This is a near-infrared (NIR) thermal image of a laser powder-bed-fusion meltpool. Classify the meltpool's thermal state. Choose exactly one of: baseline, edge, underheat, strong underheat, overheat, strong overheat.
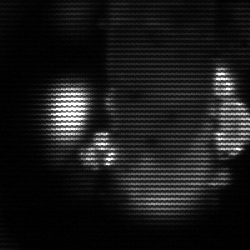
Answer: strong underheat